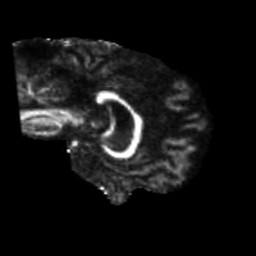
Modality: FA
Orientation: sagittal
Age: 73
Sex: female
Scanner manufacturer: siemens
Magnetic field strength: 3 T
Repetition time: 5.25 s
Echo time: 0.08 s